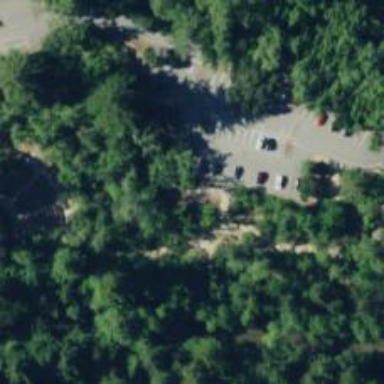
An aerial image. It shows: Parking space.